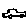
Label: car